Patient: sex F, age 35
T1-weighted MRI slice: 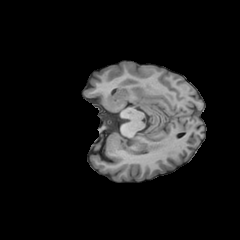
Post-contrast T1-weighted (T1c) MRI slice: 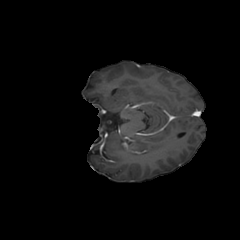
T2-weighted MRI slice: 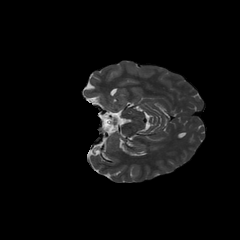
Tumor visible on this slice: no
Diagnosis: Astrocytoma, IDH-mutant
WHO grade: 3